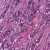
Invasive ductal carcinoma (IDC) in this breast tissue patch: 1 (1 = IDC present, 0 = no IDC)